Interaction volume radius: 10 \u00c5
Interaction volume height: 10 \u00c5
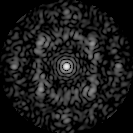
Disorder parameter: 0.652